Question: I am looking to change title color in my action bar for which I am trying out as below:
I have added the following in my Styles.xml (v14)
'''
<style name="MyTheme" parent="Theme.AppCompat.Light.DarkActionBar">
<item name="actionBarStyle">@style/MyTheme.ActionBarStyle</item>
<item name="android:actionBarStyle">@style/MyTheme.ActionBarStyle</item>
<item name="android:titleTextStyle">@style/MyTheme.ActionBar.TitleTextStyle</item>
<item name="titleTextStyle">@style/MyTheme.ActionBar.TitleTextStyle</item>
<item name="drawerArrowStyle">@style/AppTheme.DrawerArrowToggle</item>
<item name="colorAccent">@color/greenText</item>
</style>
<style name="MyTheme.ActionBarStyle" parent="@android:style/Widget.Holo.Light.ActionBar">
<item name="android:titleTextStyle">@style/MyTheme.ActionBar.TitleTextStyle</item>
<item name="background">@color/whiteText</item>
</style>
<style name="AppTheme.DrawerArrowToggle" parent="Base.Widget.AppCompat.DrawerArrowToggle">
<item name="color">@android:color/black</item>
</style>
<style name="MyTheme.ActionBar.TitleTextStyle" parent="@android:style/TextAppearance.Holo.Widget.ActionBar.Title">
<item name="android:textColor">@color/actionbar_blackText</item>
</style>
'''
In my manifest: I using the same theme.
In my Activity Class: I changed the FragmentActivity to AppCompatActivity
the OnCreate looks like this:
'''
@Override
protected void onCreate(Bundle savedInstanceState)
{
super.onCreate(savedInstanceState);
getSupportActionBar().setDisplayOptions(getSupportActionBar().getDisplayOptions() | android.support.v7.app.ActionBar.DISPLAY_SHOW_CUSTOM);
ImageView imageView = new ImageView(getSupportActionBar().getThemedContext());
imageView.setScaleType(ImageView.ScaleType.CENTER);
imageView.setImageResource(R.drawable.logoforactionbar);
android.support.v7.app.ActionBar.LayoutParams layoutParams = new android.support.v7.app.ActionBar.LayoutParams(android.support.v7.app.ActionBar.LayoutParams.WRAP_CONTENT, android.support.v7.app.ActionBar.LayoutParams.WRAP_CONTENT, Gravity.END | Gravity.CENTER_VERTICAL);
layoutParams.rightMargin = 20;
imageView.setLayoutParams(layoutParams);
getSupportActionBar().setCustomView(imageView);
getSupportActionBar().setTitle(getResources().getString(R.string.register_new));
getSupportActionBar().setDisplayHomeAsUpEnabled(true);
getSupportActionBar().setHomeButtonEnabled(true);
getSupportActionBar().setIcon(android.R.color.transparent);
setContentView(R.layout.register_new);
}
'''
But the title text color doesn't change or I don't see the black up arrow too.
The text and arrow are white...
It is strange that the same works fine on another AppCompatActivity which has the navigation drawer too.
I get the result like this:

I have cut the logo part. Anyways, There should be black title and black arrow but doesn't show up.
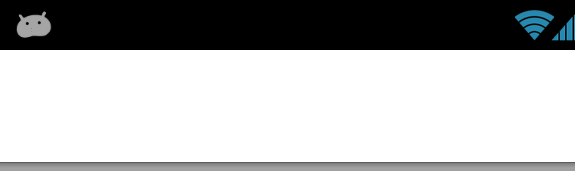
Answer: You just need to paste this and change your colors in this XML with your own
'''
<style name="AppTheme" parent="Theme.AppCompat.Light.DarkActionBar">
<item name="colorPrimaryDark">#cc0986ff</item>
<item name="colorPrimary">#ff0c84e8</item>
<item name="android:textColorPrimary">#fdfff2</item>
<item name="android:windowBackground">@android:color/white</item>
<item name="android:editTextColor">@android:color/background_dark</item>
<item name="android:textColor">@android:color/background_dark</item>
<item name="colorControlNormal">@android:color/background_dark</item>
<item name="colorControlActivated">#ff0043c5</item>
<item name="colorControlHighlight">#ffcb6345</item>
</style>
'''